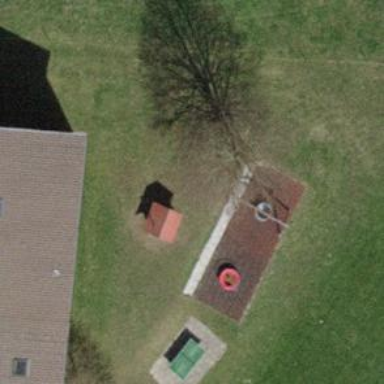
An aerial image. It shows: Playground area for leisure land.